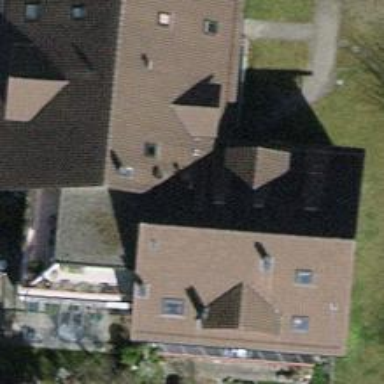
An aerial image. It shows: Building with tiled roof.